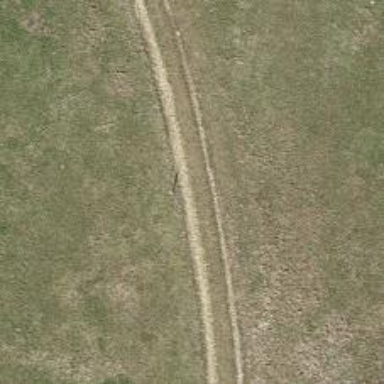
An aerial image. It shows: Track with grade 3 tracktype.